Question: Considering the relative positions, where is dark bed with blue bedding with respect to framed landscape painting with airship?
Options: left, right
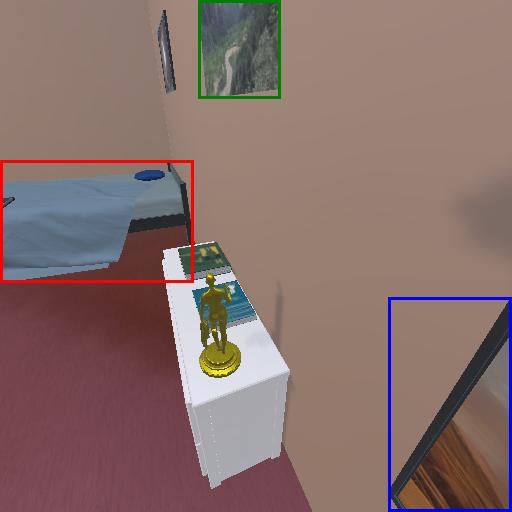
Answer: left